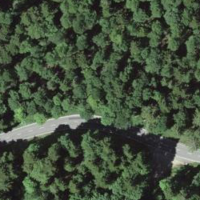
EUNIS habitat code: 41
Species observed at this site:
Petasites albus